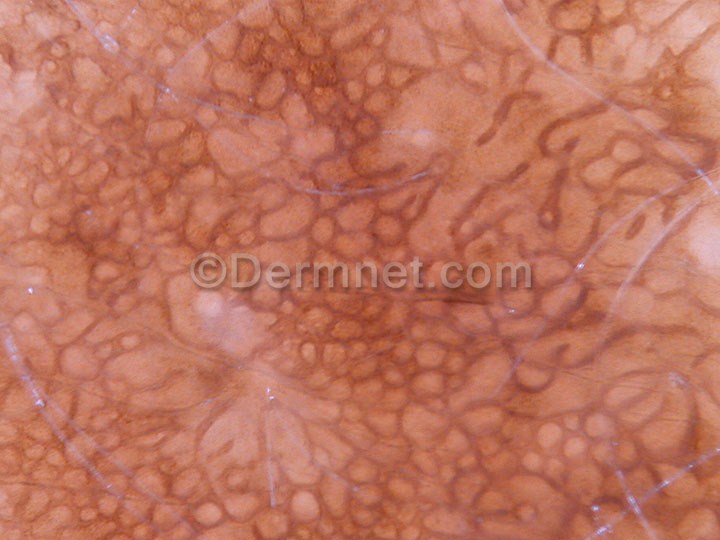
Disease: Light Diseases and Disorders of Pigmentation